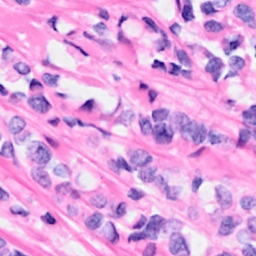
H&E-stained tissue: Breast